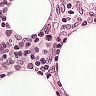
Metastatic tissue present: no